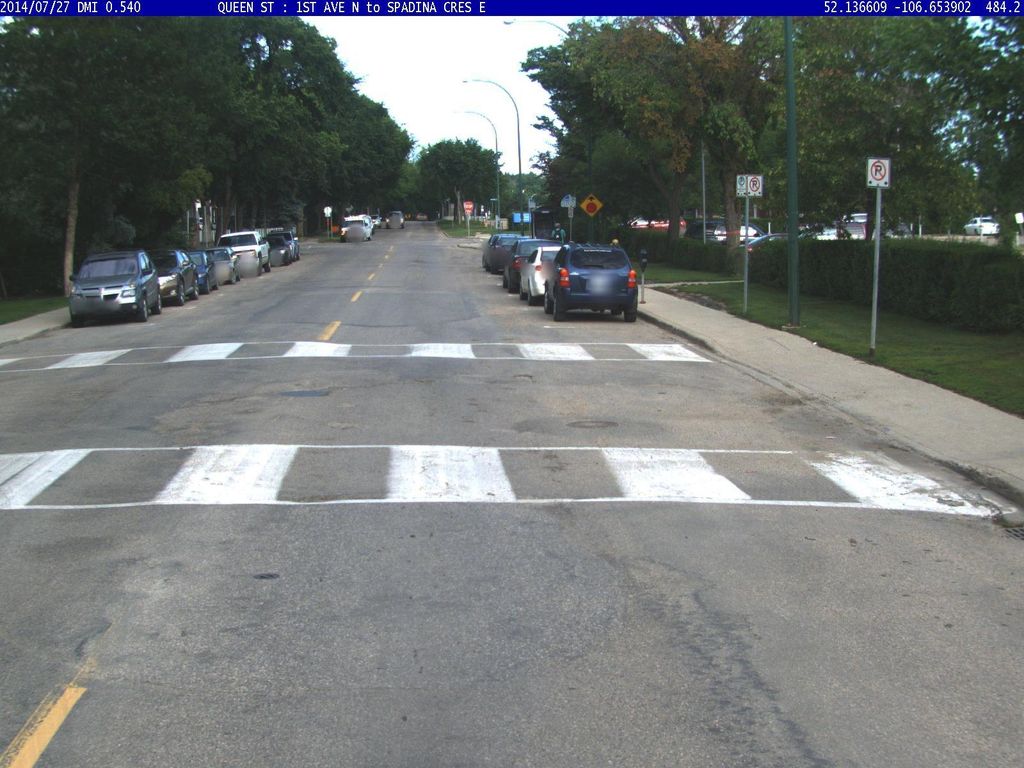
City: saskatoon